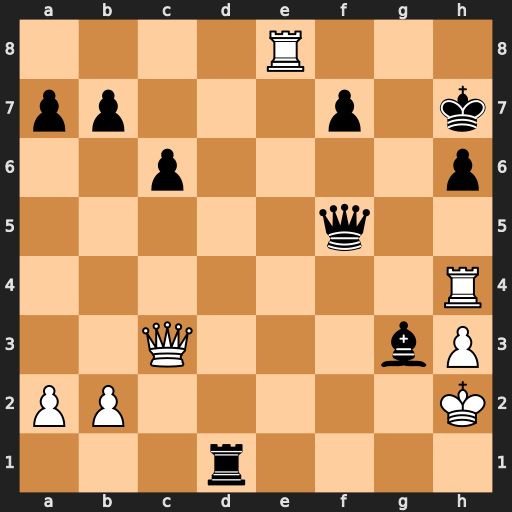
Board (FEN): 4R3/pp3p1k/2p4p/5q2/7R/2Q3bP/PP5K/3r4
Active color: w
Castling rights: -
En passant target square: -
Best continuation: Qxg3 Rd2+ Kg1